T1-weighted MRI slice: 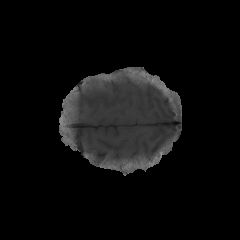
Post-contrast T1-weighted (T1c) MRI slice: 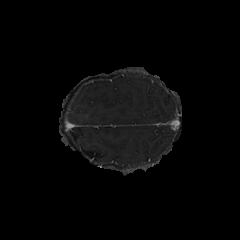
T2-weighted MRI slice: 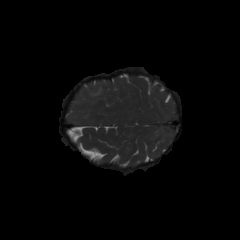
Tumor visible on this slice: yes